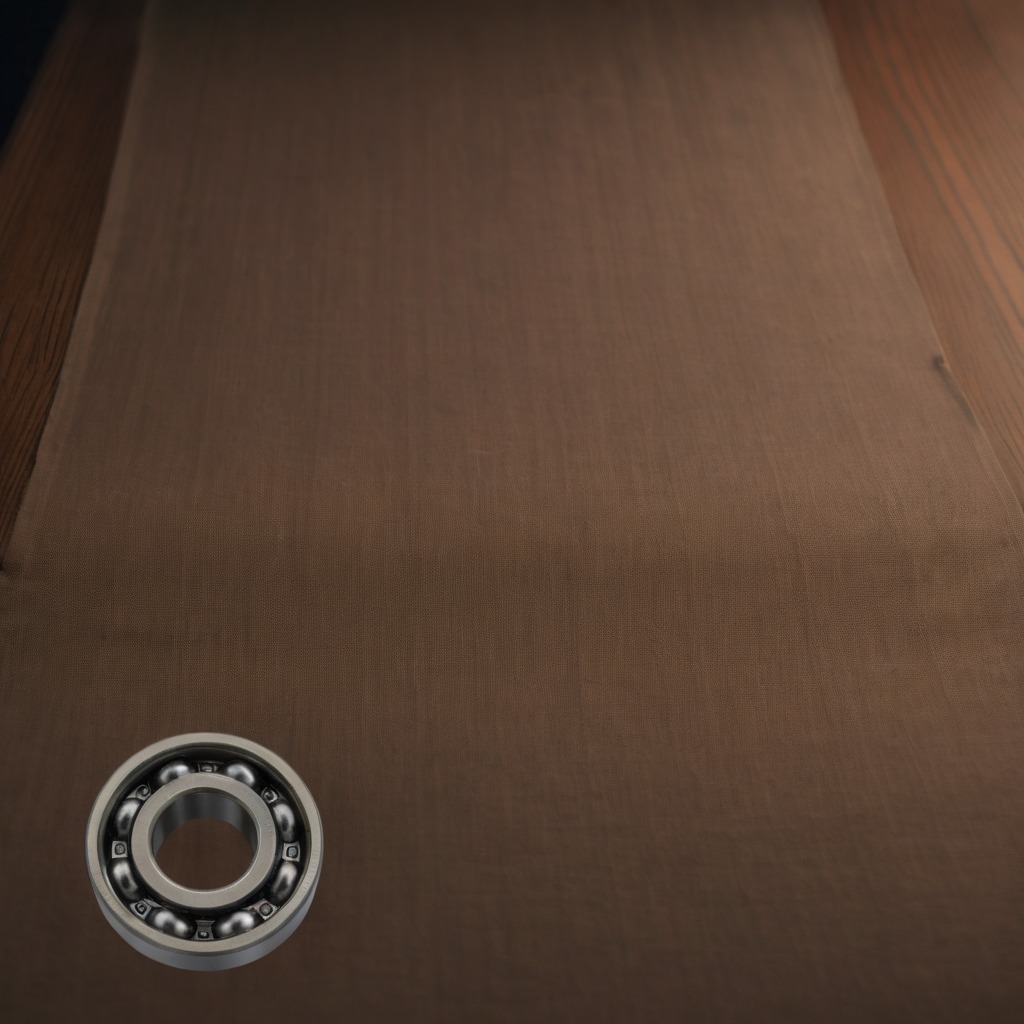
A metal ball bearing is lying on the wooden table.